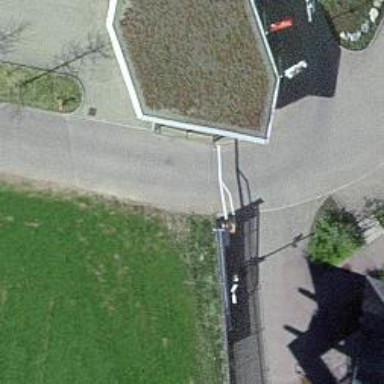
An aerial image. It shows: Gate.